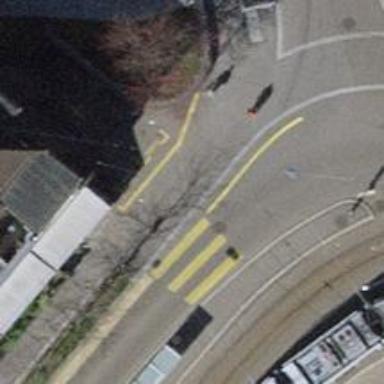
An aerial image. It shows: Kerb barrier.